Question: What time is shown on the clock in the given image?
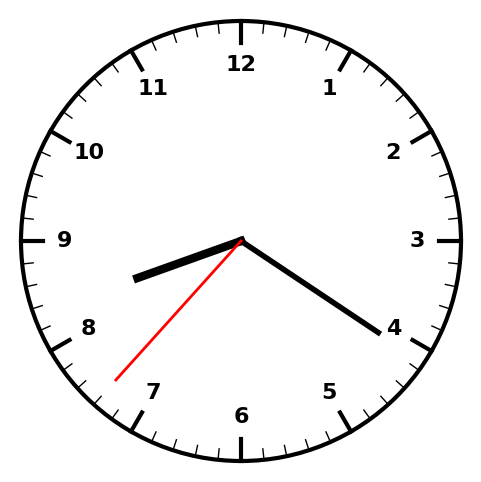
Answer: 08:20:37